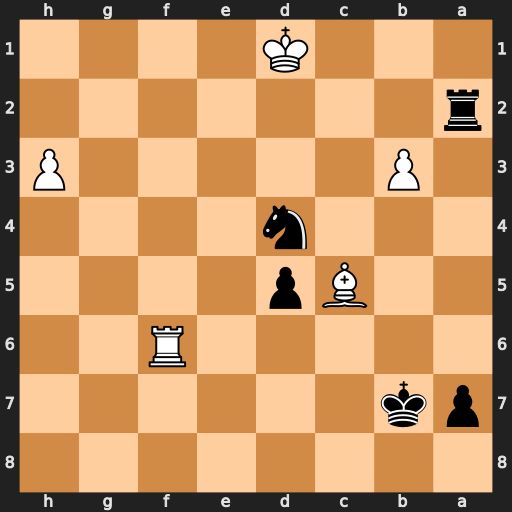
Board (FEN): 8/pk6/5R2/2Bp4/3n4/1P5P/r7/3K4
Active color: b
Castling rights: -
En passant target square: -
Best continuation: Ra1+ Kd2 Nxb3+ Kc3 Nxc5